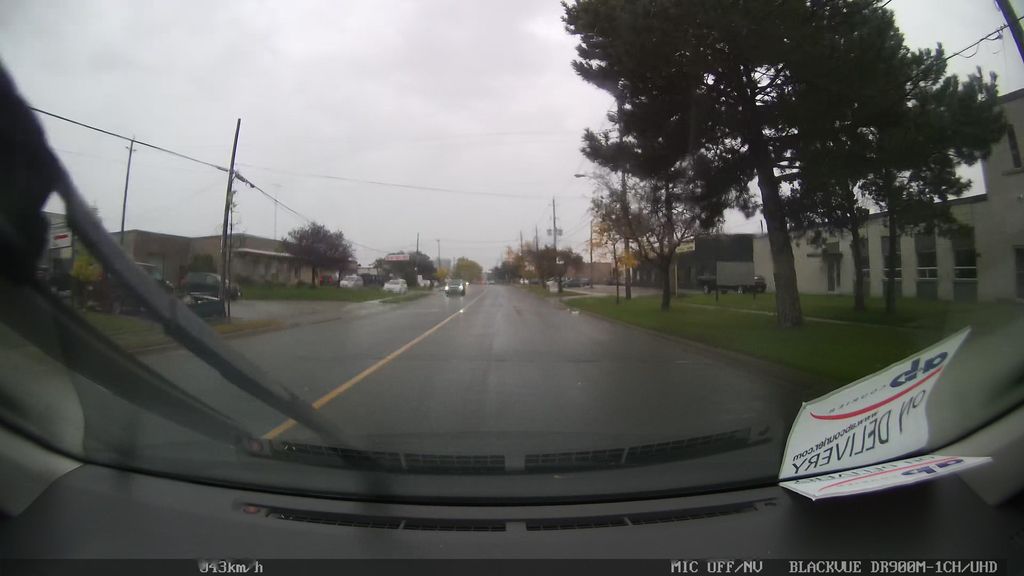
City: toronto